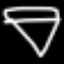
Label: diamond